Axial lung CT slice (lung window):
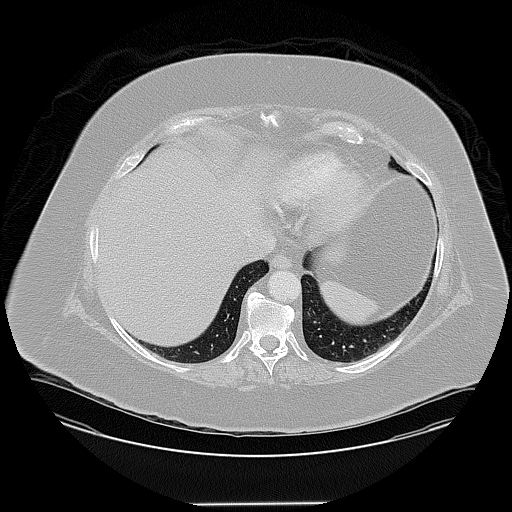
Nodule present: no